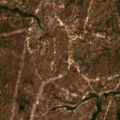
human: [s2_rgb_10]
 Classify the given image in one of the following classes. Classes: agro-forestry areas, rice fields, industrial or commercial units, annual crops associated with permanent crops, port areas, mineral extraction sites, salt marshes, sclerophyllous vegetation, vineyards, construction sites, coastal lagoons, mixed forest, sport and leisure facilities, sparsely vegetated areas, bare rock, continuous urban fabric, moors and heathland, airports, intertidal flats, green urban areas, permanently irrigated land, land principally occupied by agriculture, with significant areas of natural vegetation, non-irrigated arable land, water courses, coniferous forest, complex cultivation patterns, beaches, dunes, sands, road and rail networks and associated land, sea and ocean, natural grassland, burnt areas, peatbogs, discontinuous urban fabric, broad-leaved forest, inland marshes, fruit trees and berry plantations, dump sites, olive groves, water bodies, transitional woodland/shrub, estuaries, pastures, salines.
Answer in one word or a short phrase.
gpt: broad-leaved forest